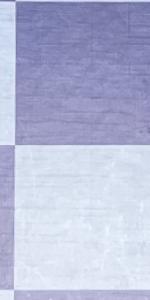
Label: Empty